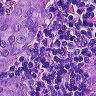
Metastatic tissue present: yes